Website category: sports
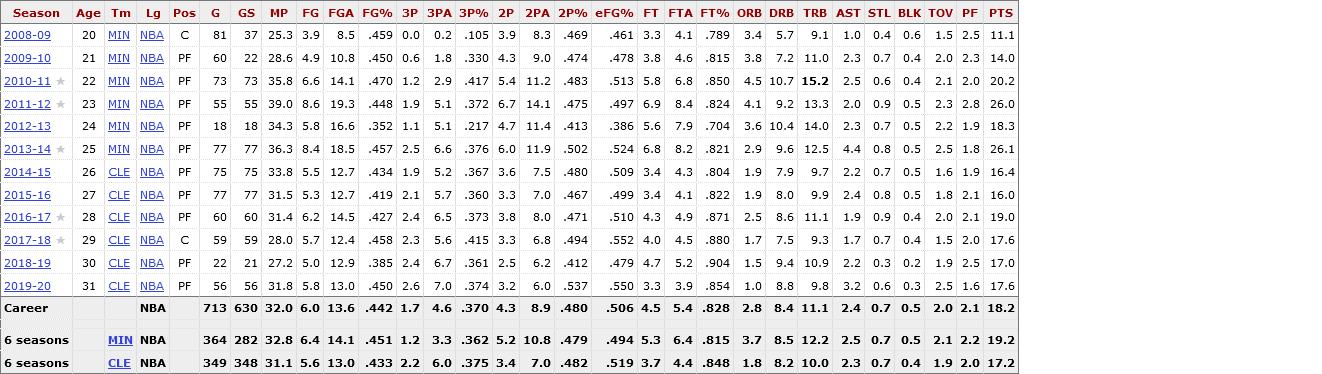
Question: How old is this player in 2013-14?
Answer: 25

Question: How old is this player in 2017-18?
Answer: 29

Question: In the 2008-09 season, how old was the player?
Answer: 20

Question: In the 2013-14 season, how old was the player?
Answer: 25

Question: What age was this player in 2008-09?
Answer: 20

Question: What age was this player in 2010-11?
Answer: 22

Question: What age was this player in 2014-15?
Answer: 26

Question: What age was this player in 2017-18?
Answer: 29

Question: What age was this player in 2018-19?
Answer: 30

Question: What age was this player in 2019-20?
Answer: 31

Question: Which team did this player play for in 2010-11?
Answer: MIN

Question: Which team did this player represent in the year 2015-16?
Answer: CLE

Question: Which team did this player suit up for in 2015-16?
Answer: CLE

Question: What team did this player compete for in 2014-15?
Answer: CLE

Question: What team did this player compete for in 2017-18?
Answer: CLE

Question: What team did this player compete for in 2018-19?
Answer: CLE

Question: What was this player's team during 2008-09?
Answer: MIN

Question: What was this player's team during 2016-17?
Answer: CLE

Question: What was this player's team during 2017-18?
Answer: CLE

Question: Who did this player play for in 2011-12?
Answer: MIN

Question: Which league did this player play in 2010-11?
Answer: NBA

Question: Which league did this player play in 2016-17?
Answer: NBA

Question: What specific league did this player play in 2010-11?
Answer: NBA

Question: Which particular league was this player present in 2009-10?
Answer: NBA

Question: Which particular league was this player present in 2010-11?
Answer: NBA

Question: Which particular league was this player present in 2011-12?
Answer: NBA

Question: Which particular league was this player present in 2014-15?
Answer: NBA

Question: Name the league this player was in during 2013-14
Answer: NBA

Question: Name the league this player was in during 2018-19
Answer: NBA

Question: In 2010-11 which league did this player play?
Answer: NBA

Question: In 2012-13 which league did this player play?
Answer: NBA

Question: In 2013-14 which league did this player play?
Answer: NBA

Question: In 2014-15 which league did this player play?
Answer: NBA

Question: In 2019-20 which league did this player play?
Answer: NBA

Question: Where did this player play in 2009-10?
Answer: NBA

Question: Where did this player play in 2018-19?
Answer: NBA

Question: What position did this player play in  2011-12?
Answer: PF

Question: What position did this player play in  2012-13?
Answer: PF

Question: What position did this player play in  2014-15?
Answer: PF

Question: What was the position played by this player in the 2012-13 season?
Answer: PF

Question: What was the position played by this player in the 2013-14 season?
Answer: PF

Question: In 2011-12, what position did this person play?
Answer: PF

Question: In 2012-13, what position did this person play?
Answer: PF

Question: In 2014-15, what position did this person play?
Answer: PF

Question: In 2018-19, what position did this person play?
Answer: PF

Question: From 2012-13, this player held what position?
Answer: PF

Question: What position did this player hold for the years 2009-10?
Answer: PF

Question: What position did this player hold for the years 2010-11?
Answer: PF

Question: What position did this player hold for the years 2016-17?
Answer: PF

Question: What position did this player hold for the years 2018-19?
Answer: PF

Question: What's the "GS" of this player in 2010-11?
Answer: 73

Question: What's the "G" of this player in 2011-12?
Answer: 55

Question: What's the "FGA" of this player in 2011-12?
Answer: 19.3

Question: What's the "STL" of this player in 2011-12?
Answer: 0.9

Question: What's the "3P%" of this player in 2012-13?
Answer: .217

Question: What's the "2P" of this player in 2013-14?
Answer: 6.0

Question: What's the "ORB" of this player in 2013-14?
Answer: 2.9

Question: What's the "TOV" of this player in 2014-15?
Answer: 1.6

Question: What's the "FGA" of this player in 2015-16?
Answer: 12.7

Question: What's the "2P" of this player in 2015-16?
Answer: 3.3

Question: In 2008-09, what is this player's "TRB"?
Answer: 9.1

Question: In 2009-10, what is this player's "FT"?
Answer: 3.8

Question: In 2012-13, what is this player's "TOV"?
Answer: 2.2

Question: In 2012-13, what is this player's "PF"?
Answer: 1.9